Question: What is the reading of the measurement in the image?
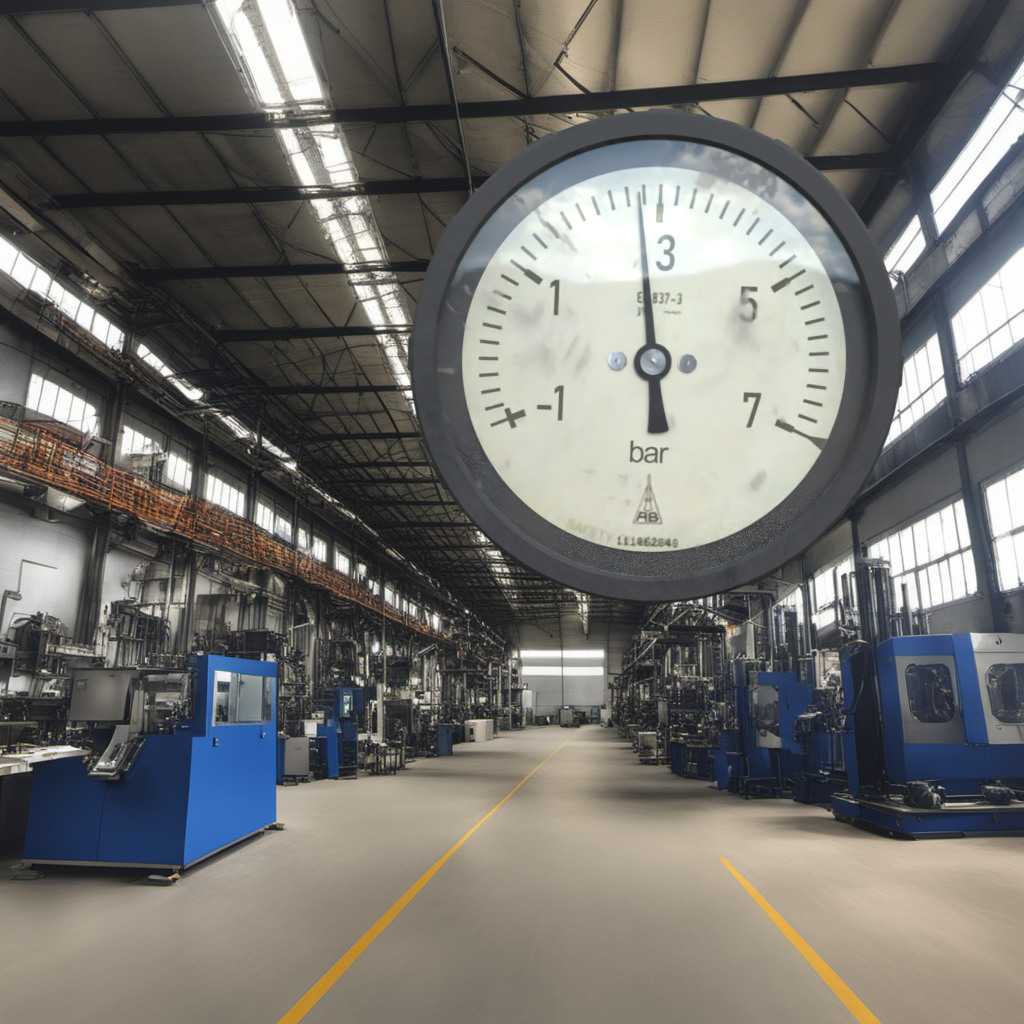
Answer: The result is 2.74
Question: What is the range of the measurement shown in the image?
Answer: The range is from -1 to 7
Question: What is the minimum and maximum value range of this measurement?
Answer: The minimum value is -1 and the maximum value is 7